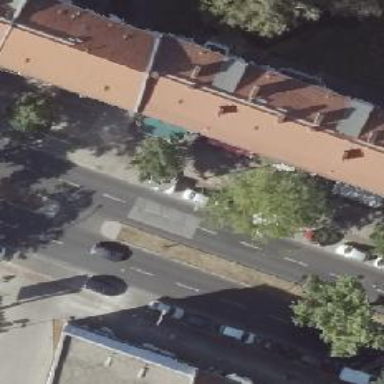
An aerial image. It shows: Hipped-roof apartment building with white exterior.